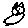
Label: cat